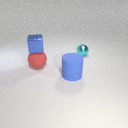
small blue metal cube above large red rubber sphere